Question: Is there a way to use the Live Binding Designer to concatenate 2 database fields to a component?
For example I have a MemTable for client, I want to concatenate the FirstName and LastName (fullname) to a label.

If there is a way to do that, I understand that the binding will be in one direction only (Database fields --> ComponentProperty).
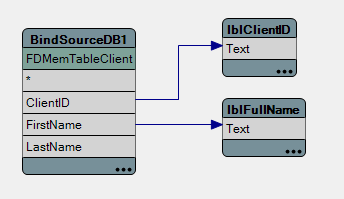
Answer: The easyest way to do with LiveBinding, is to use the CustomFormat property of the LinkFillControlToField :
Just use this format text as the example is the question:
Self.Owner.FirstName.text + " " + Self.Owner.LastName.text